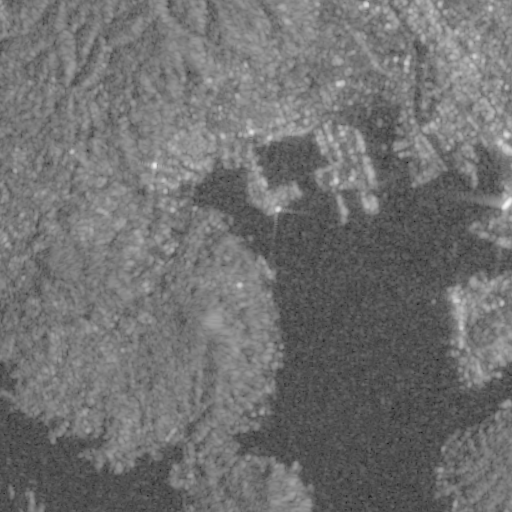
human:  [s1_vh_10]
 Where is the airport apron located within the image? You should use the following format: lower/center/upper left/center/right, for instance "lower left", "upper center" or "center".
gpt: The airport apron is located in the lower center of the image.
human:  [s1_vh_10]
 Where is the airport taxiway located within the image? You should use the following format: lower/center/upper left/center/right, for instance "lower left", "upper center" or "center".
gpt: The airport taxiway is located in the lower center of the image.
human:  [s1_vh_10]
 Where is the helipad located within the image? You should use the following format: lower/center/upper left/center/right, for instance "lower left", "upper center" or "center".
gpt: The helipad is located in the lower center of the image.
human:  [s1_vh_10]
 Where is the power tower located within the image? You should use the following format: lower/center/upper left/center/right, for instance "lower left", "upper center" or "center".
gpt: The power tower is located in the upper left of the image.
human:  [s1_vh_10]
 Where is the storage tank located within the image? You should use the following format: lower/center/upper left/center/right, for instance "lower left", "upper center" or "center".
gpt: The storage tank is located in the lower center of the image.
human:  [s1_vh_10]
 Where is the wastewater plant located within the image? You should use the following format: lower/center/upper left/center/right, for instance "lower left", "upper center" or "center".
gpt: The wastewater plant is located in the upper right of the image.
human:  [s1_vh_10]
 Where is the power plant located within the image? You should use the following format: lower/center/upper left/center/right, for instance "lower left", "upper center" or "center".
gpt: There is no power plant in the image.

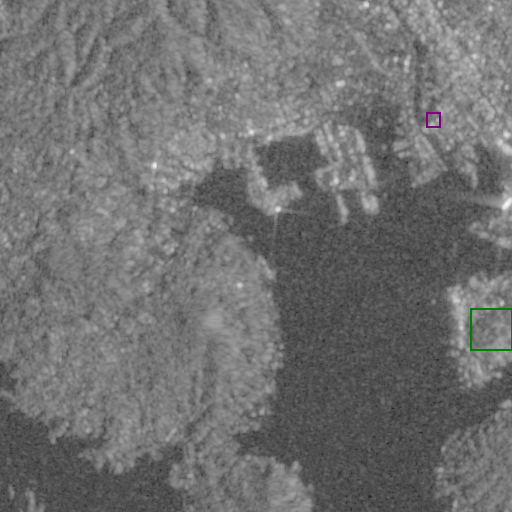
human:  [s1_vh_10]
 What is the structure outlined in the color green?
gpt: The structure outlined in green is a park.
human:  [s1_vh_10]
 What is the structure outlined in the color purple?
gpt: The structure outlined in purple is a parking lot.
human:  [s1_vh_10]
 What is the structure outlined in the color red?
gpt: There is no red outline.